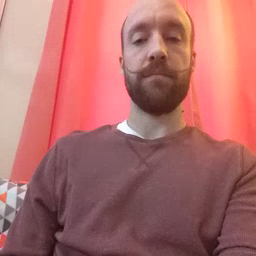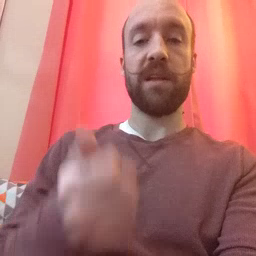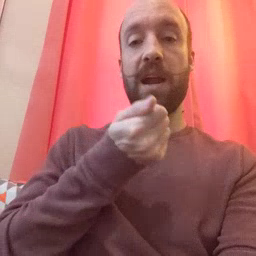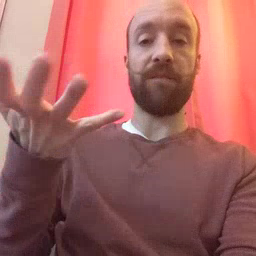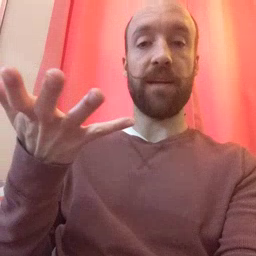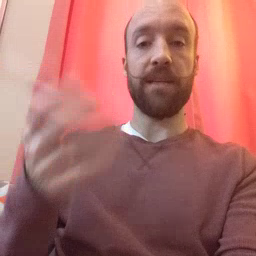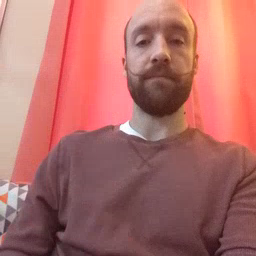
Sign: every